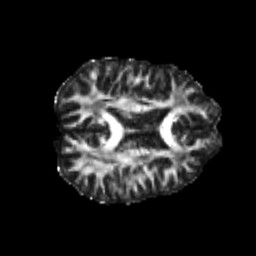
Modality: FA
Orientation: axial
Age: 22
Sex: female
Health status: healthy
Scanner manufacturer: philips
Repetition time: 7.393 s
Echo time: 0.08599 s